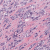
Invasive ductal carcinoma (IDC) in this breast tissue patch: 1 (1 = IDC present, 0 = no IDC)